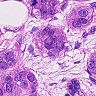
Metastatic tissue present: yes